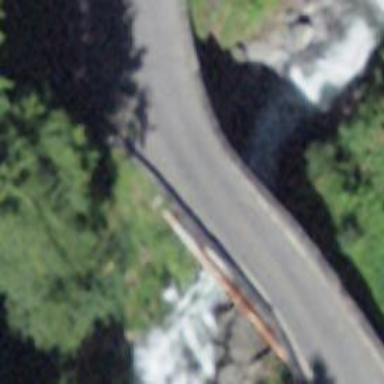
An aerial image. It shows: Unclassified road with bridge.